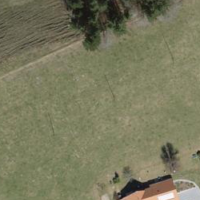
EUNIS habitat code: 24
Species observed at this site:
Lapsana communis